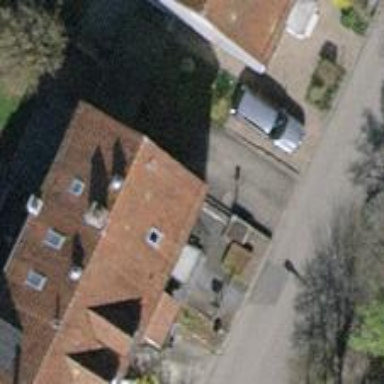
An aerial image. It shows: Building with tiled roof.